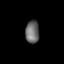
Tissue: prostate
Cell type: B cells
Senescence score: 0.7694
Nuclear area (px): 305
Mean DAPI intensity: 106.21